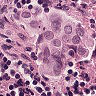
Metastatic tissue present: yes